Question:
As seen in the image of my design that i have attached, i want to merge(don't know wether thats the correct word) the first three cells so that i can display an image at the right side in the table itself. Is it possible?
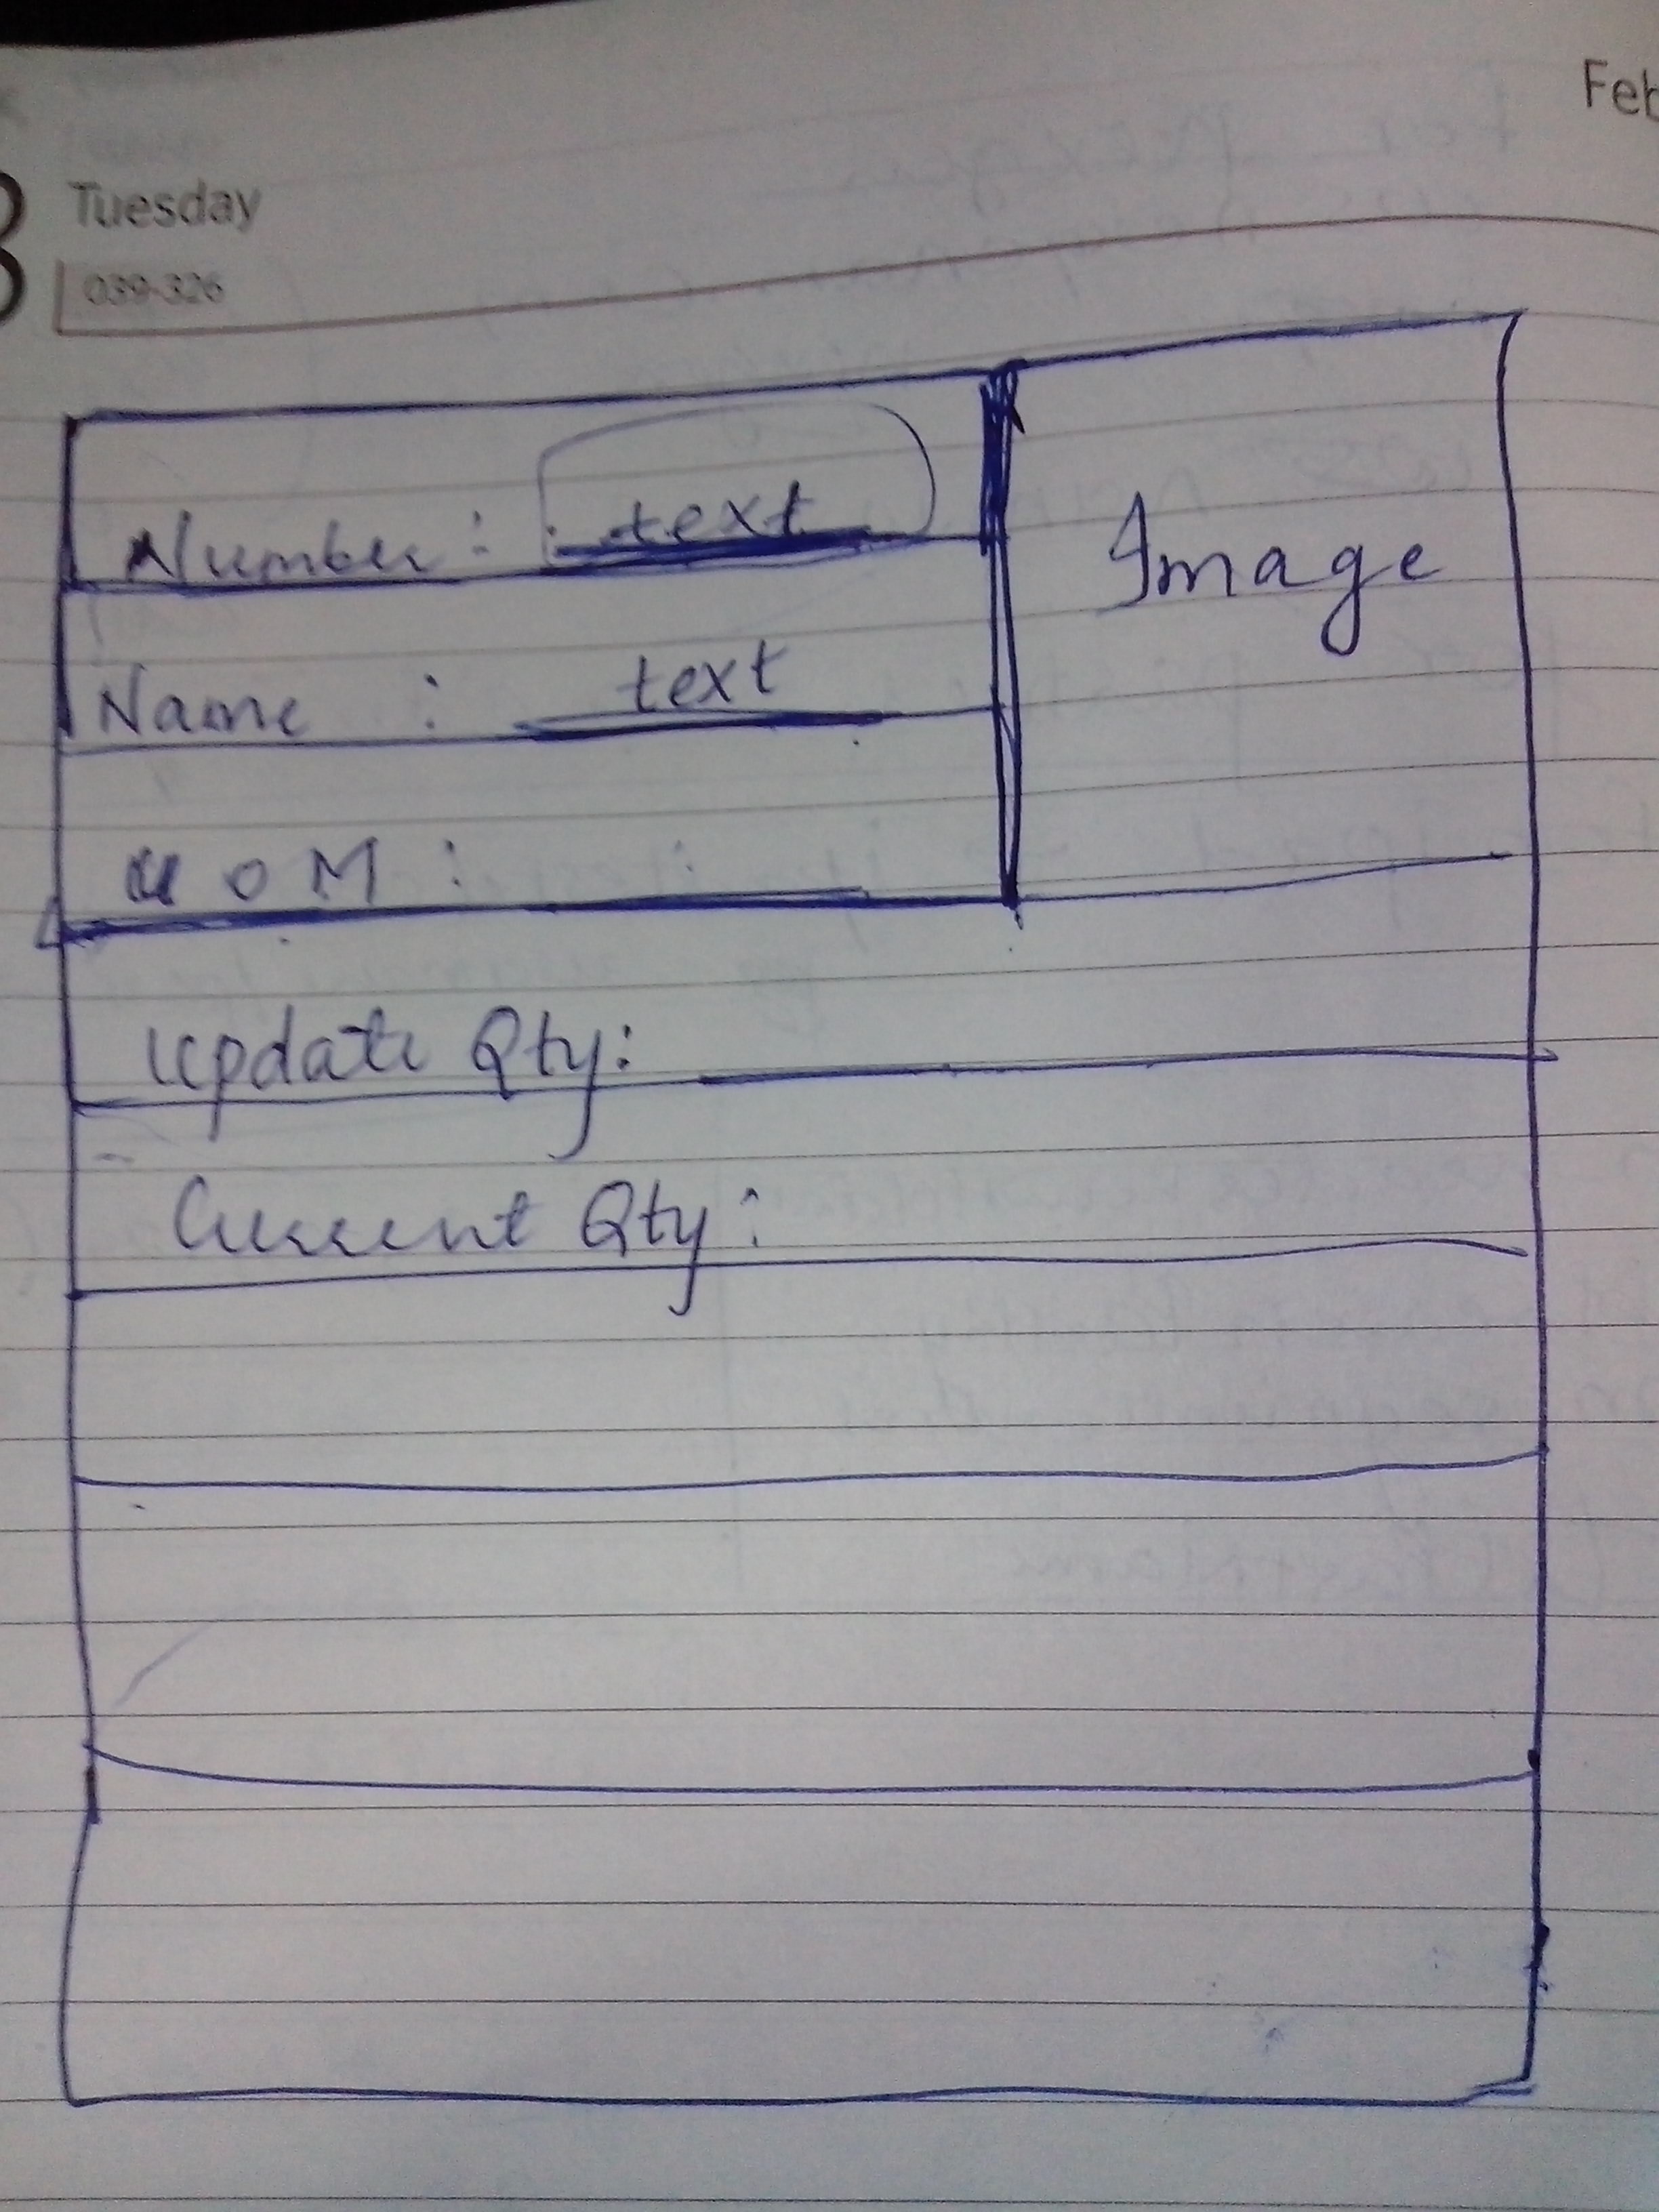
Answer: Actually, you can add your imageView as subview of tableView, so your 'didSelectRowAtIndexPath:' will working as usual